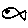
Label: fish